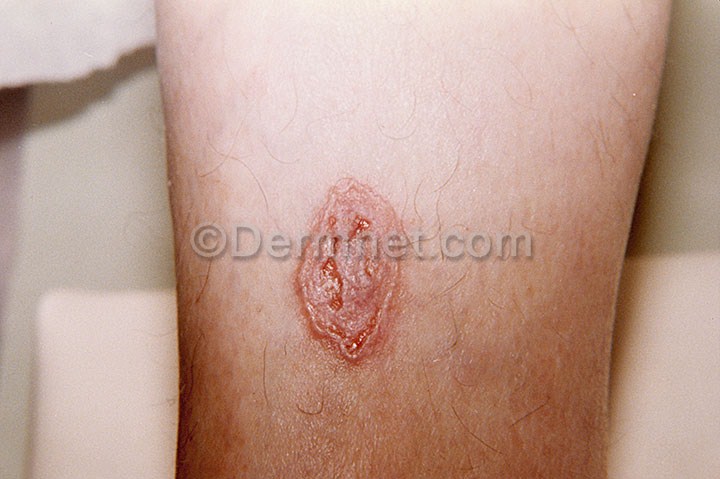
Disease: Actinic Keratosis Basal Cell Carcinoma and other Malignant Lesions